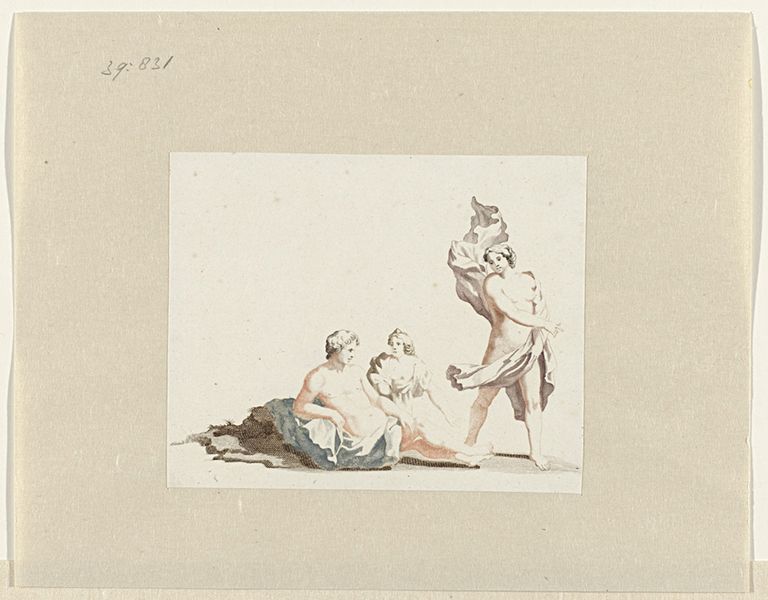
Titel: Rustende man en twee vrouwen
Künstler: Johan Teyler
Standort: Amsterdam
Institution: Rijksmuseum
Schlagwörter: drapé, couple, papier, mythologie, encre, lavis, greuze, drap, dieu, vent, aquarelle, nus, personnages, nymphe, nu, divinité